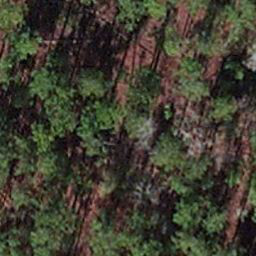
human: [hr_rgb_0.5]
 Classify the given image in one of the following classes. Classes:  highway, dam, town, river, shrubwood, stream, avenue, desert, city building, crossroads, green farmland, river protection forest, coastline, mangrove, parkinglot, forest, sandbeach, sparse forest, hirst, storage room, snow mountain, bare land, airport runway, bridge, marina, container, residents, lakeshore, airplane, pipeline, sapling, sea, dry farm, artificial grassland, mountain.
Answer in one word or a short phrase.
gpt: sapling